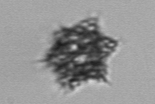
Label: Dictyocha